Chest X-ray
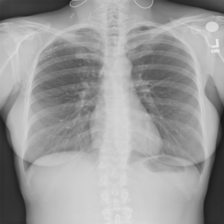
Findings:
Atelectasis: negative
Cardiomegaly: negative
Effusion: negative
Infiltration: negative
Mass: negative
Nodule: negative
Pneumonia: negative
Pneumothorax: negative
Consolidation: negative
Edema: negative
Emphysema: negative
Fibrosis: negative
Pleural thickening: negative
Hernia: negative